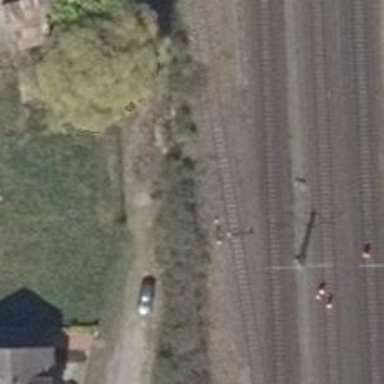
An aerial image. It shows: Wedge used for railway derailment.